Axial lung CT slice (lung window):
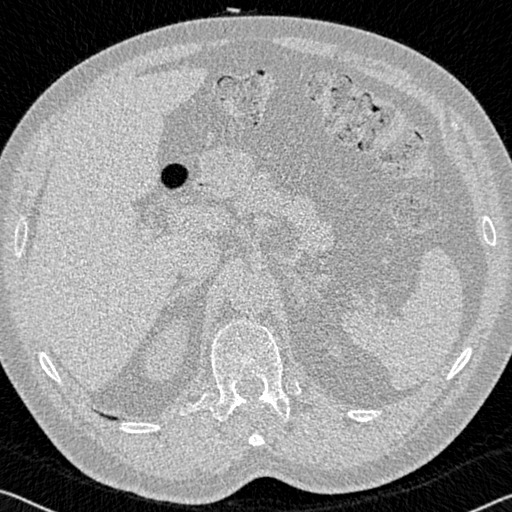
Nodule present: no